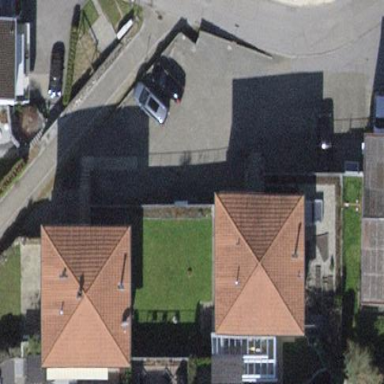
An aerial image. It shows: Group of garages.